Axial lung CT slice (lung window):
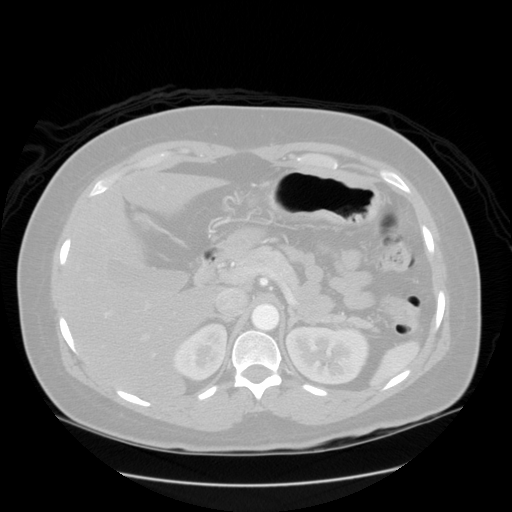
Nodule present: no